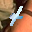
Label: 4